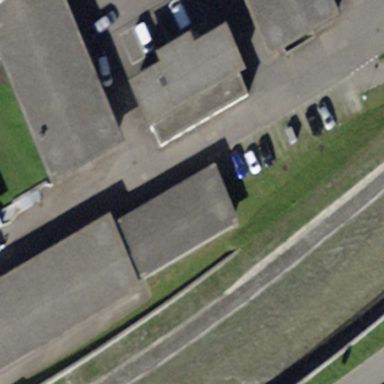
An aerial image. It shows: Parking area with asphalt surface.